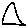
Label: triangle